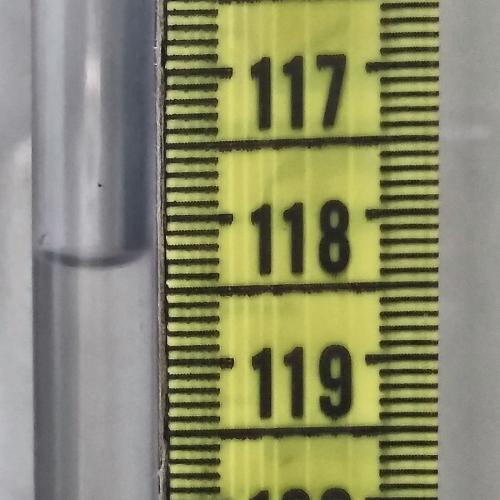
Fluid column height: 118.3 cm